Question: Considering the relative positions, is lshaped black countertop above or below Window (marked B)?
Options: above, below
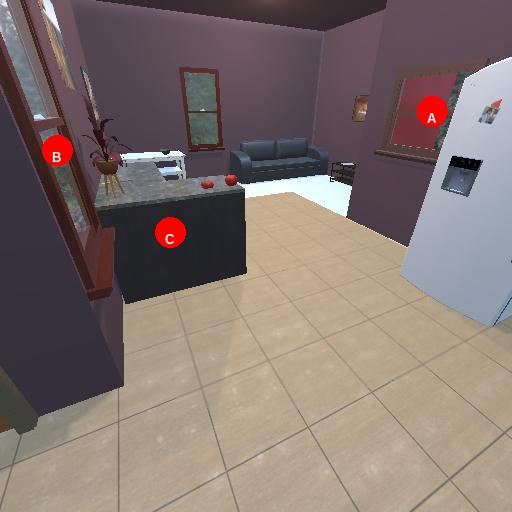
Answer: above